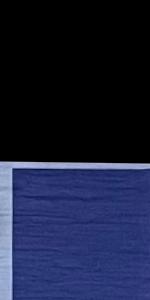
Label: Empty